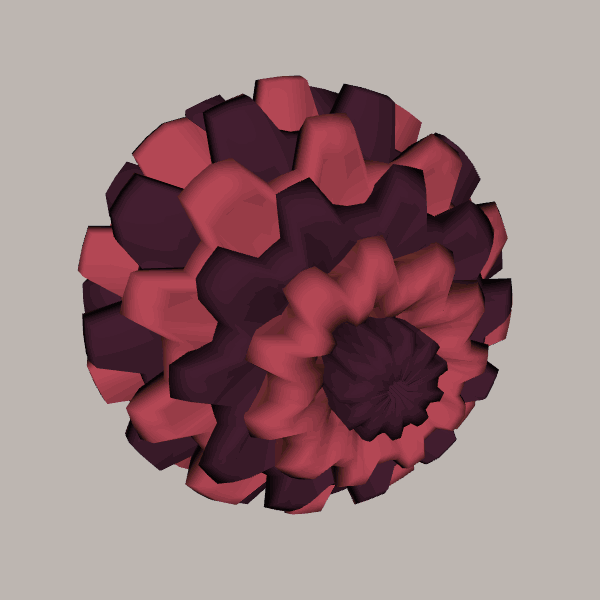
Background: light